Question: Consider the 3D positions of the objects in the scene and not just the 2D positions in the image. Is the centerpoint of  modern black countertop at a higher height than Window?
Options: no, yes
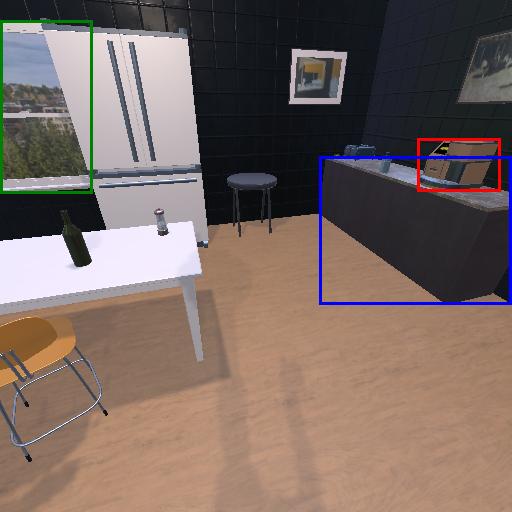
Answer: no